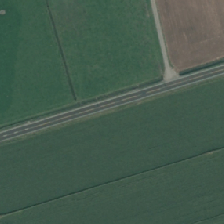
Land cover: shortrotation_cropland